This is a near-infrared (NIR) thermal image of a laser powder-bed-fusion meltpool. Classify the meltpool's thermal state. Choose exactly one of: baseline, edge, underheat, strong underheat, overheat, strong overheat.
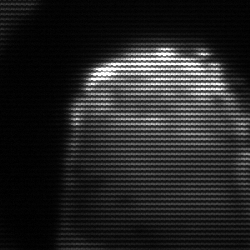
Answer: edge